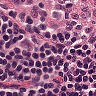
Metastatic tissue present: no